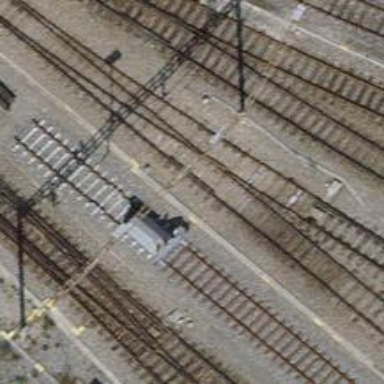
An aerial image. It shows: Railway buffer stop.